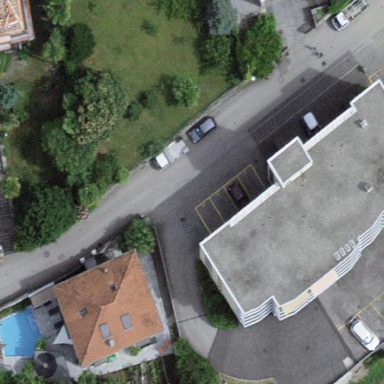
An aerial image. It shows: Apartment building with flat roof.